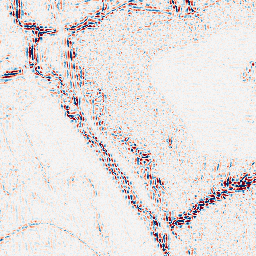
Category: wavelet
Decomposition family: wavelet_dwt
Decomposition parameters: wavelet: coif2
level: 2
Upsampling method: quintic
Upsampling parameters: scale: 8
Upsampling scale: 8